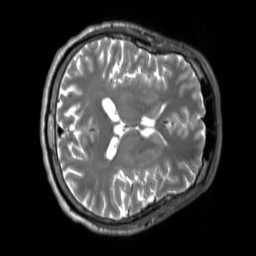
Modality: T2w
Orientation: axial
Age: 52
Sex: male
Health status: ill
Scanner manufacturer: siemens
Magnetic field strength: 3 T
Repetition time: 2.8 s
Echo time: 0.326 s